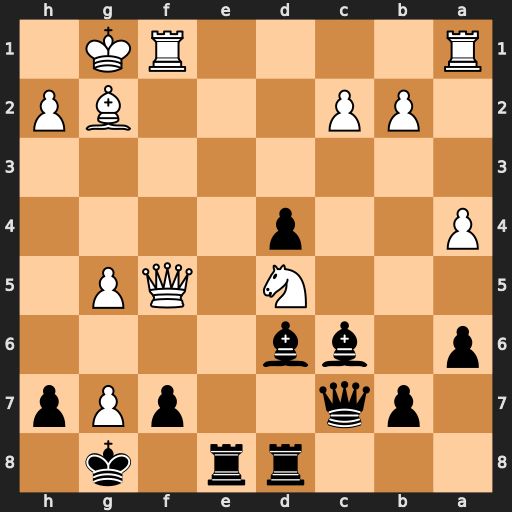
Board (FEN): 3rr1k1/1pq2pPp/p1bb4/3N1QP1/P2p4/8/1PP3BP/R4RK1
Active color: b
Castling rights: -
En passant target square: -
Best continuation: Bxh2+ Kh1 Rxd5 Bxd5 Re5